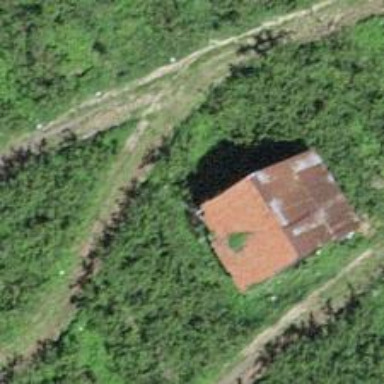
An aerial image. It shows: Shed building.